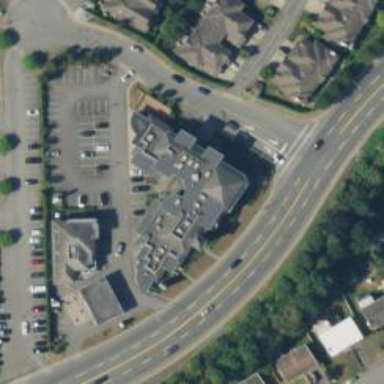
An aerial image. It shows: Veterinary facility.